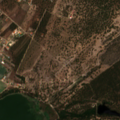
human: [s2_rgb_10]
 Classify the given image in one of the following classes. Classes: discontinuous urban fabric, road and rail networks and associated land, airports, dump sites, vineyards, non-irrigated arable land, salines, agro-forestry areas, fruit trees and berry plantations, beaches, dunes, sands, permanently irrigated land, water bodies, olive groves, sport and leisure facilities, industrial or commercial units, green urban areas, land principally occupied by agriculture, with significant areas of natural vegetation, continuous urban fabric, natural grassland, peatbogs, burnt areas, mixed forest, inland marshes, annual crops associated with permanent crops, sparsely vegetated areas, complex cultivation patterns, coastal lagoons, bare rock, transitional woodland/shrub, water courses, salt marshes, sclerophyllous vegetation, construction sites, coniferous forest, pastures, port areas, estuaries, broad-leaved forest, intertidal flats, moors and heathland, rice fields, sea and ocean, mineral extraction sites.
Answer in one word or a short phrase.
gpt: complex cultivation patterns, agro-forestry areas, broad-leaved forest, coniferous forest, mixed forest, water bodies